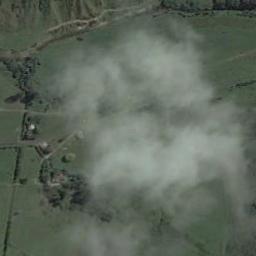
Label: cloud